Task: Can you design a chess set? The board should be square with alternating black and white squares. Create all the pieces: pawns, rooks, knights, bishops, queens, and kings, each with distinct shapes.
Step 1817:
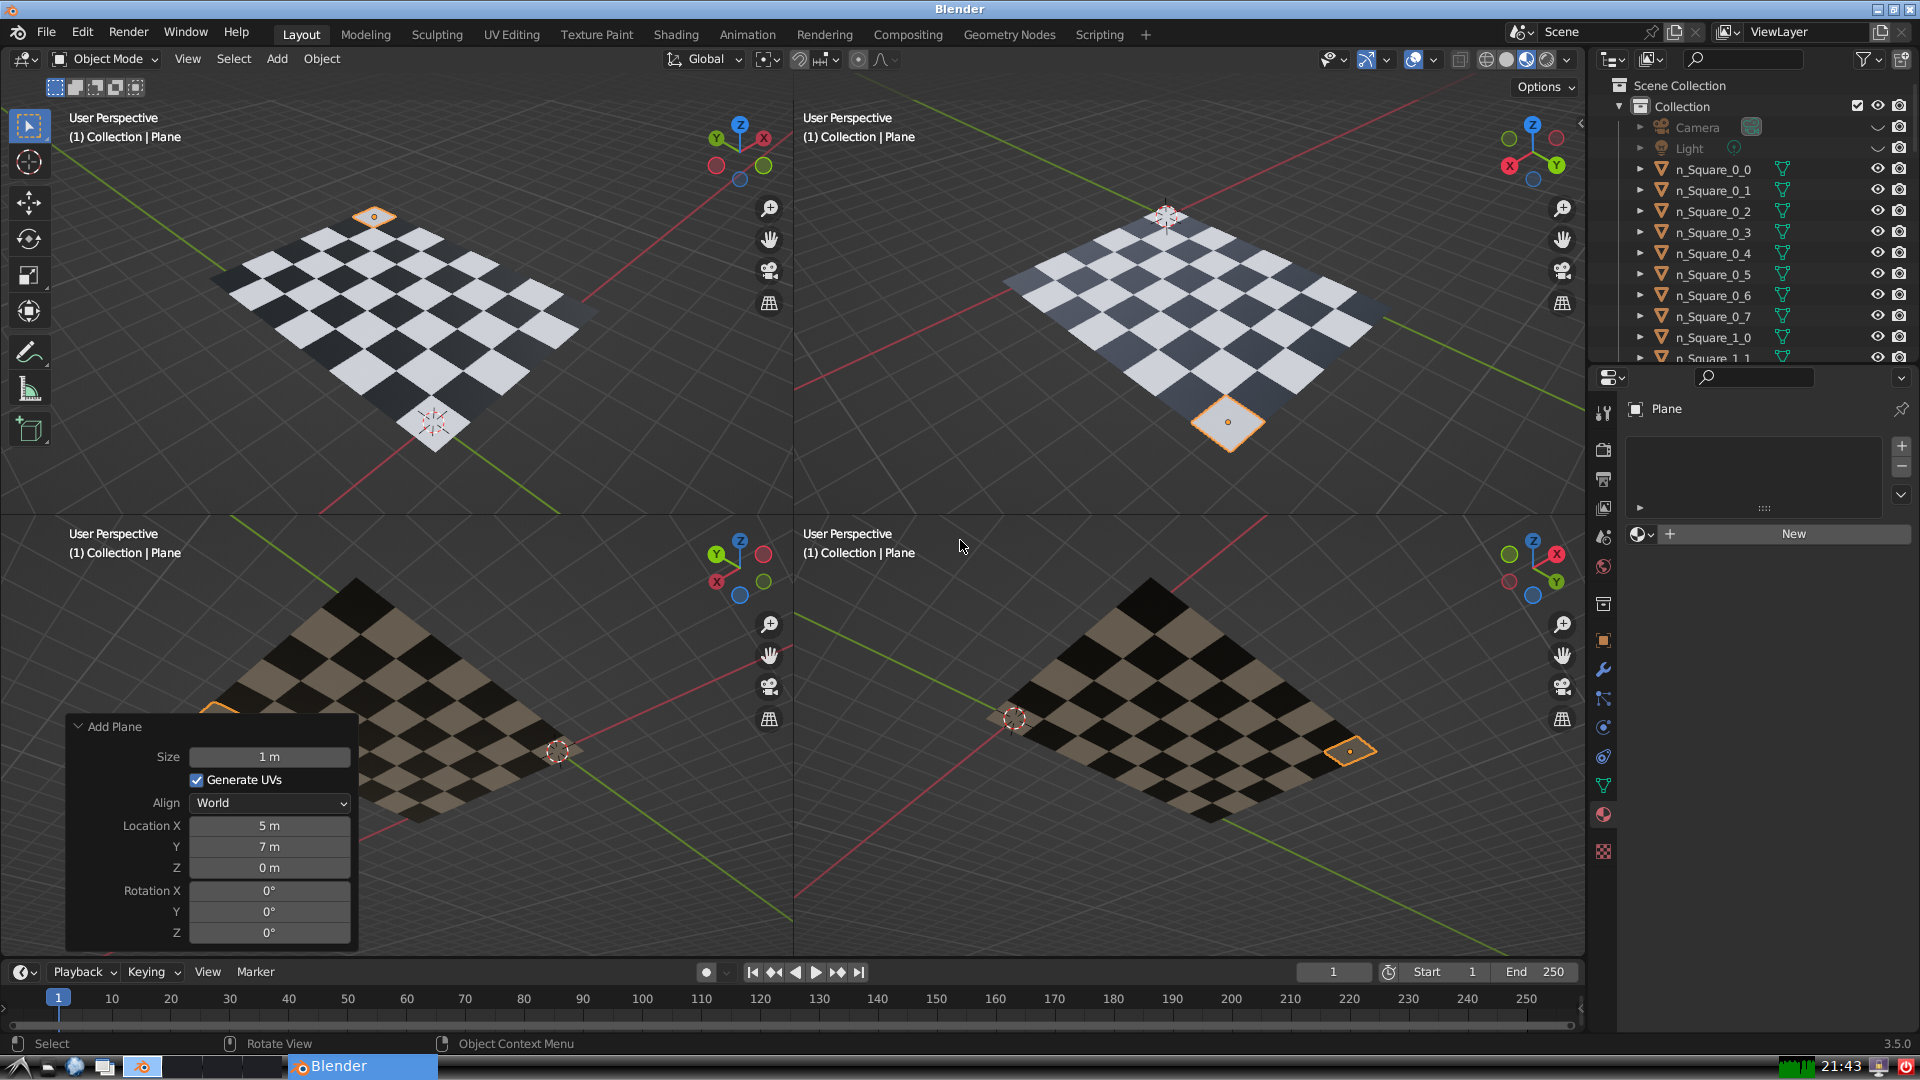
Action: {"mouse_move": [1608, 631]}